Question: I need to restrict access to a cookie containing a session token so that javascript can't access it.
Advice that was given was to set Secure and HttpOnly flags on the cookie.
I was having trouble with cookies not being set when using @ResponseBody, so I'm setting the cookies inside a HandlerInterceptor.
'''
public class COOKIEFilter implements org.springframework.web.servlet.HandlerInterceptor {
@Override
public boolean preHandle(HttpServletRequest httpServletRequest, HttpServletResponse httpServletResponse, Object o) throws Exception {
Cookie cookie = new Cookie("timestamp", new Long(new Date().getTime()).toString());
cookie.setSecure(true);
// how do I set the http-only flag?
httpServletResponse.addCookie(cookie);
return true;
}
'''
As shown in the chrome console, Secure is set, but not HTTP

I've tried adding parameters to web.xml under servlet 3.0 sepcification that allows for secure and http-only to be set on session cookies, but since I need to handle the session myself (Spring MVC application needs to remain stateless), that won't work for me.
Update:
I'm using Tomcat7, currently with Servlet 2.5 and Spring 3.2.8.
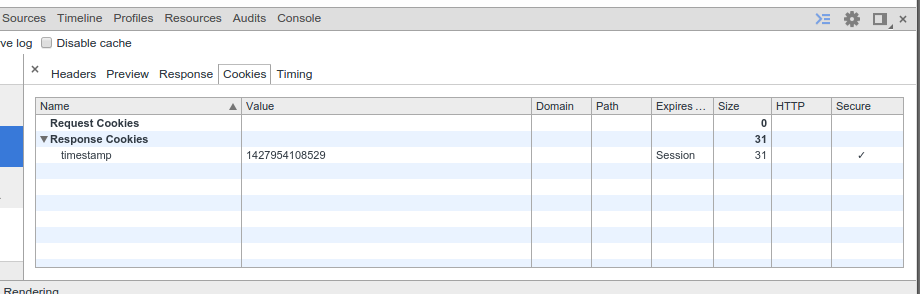
Answer: It can be set as 'cookie.setHttpOnly(true)' just like you did for secure.